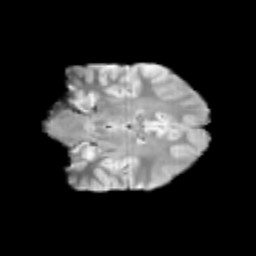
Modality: T2w
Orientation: coronal
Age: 14
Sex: female
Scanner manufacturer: siemens
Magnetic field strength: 3 T
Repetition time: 3.8 s
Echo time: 0.07 s